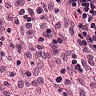
Metastatic tissue present: no